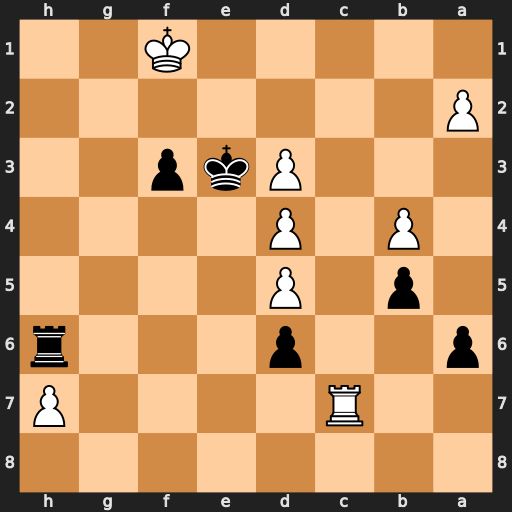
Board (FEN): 8/2R4P/p2p3r/1p1P4/1P1P4/3Pkp2/P7/5K2
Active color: b
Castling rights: -
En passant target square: -
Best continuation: Rh1#